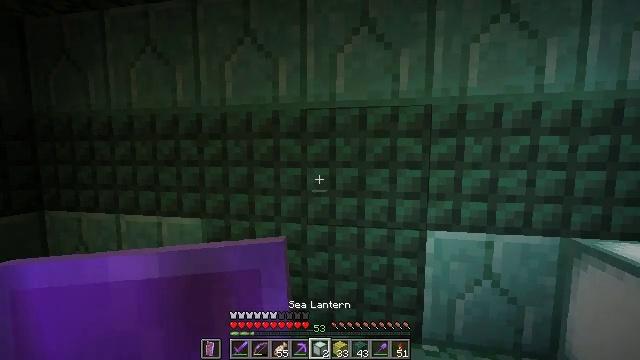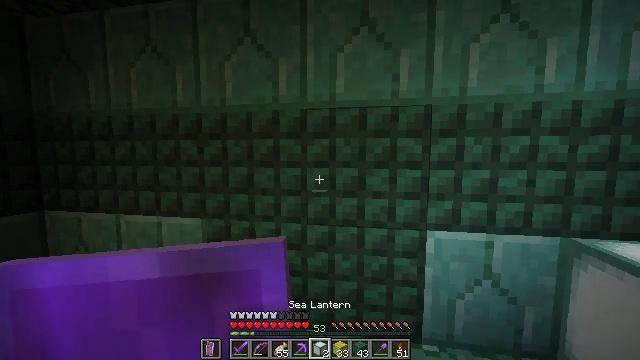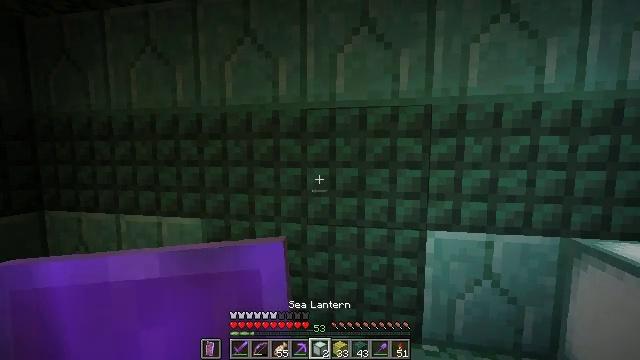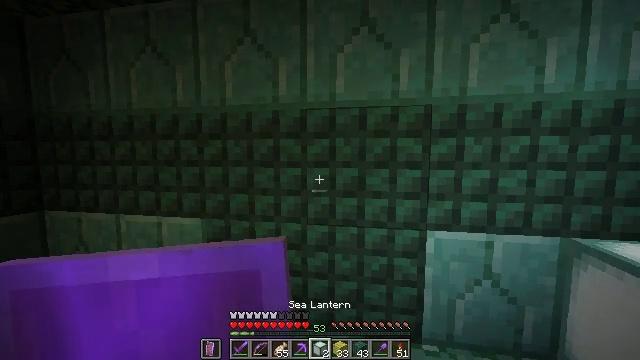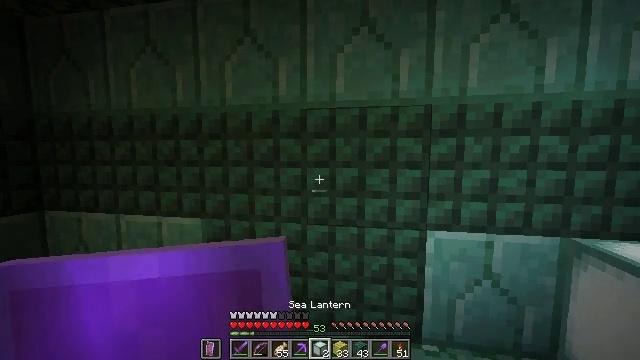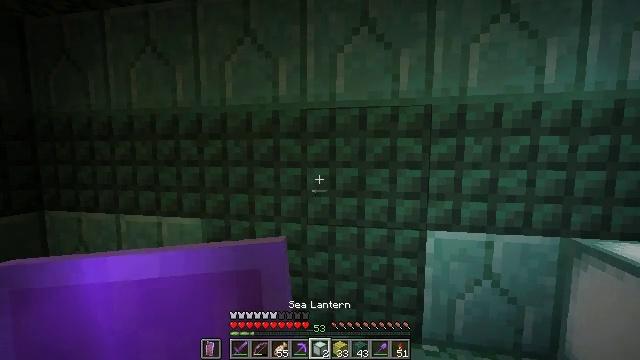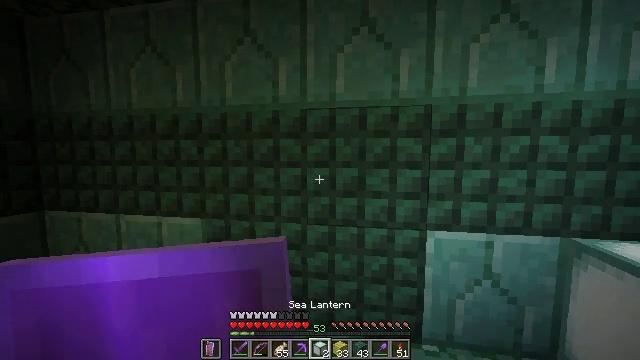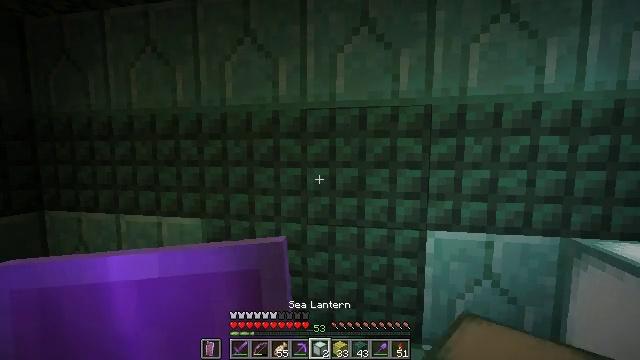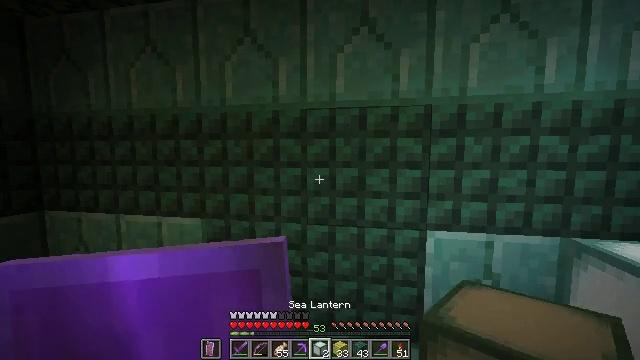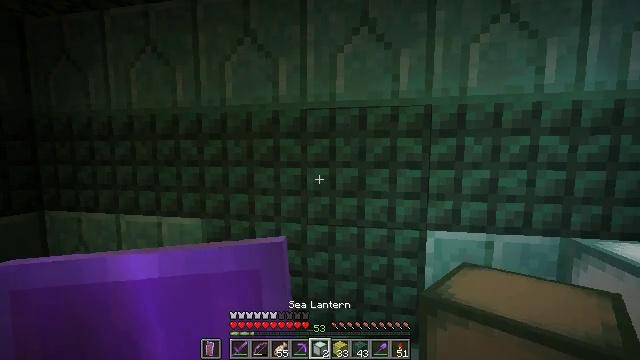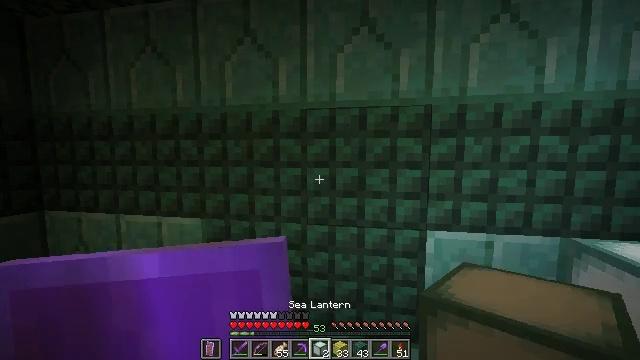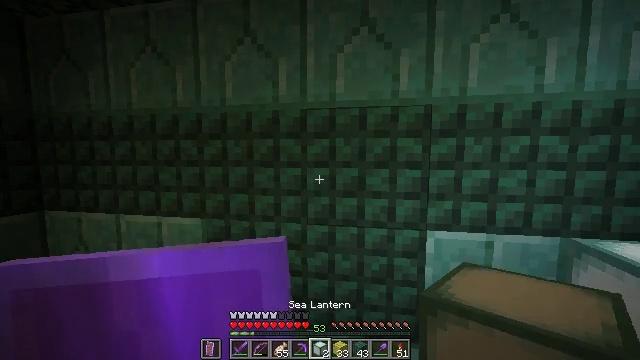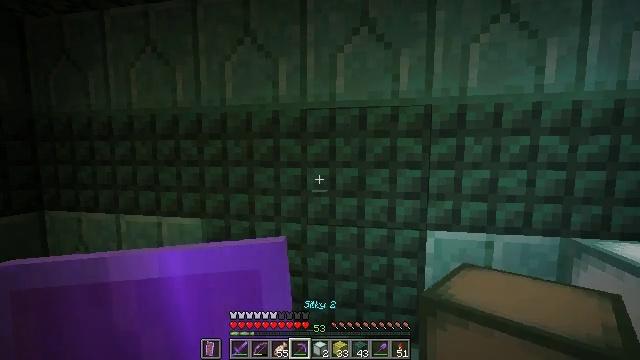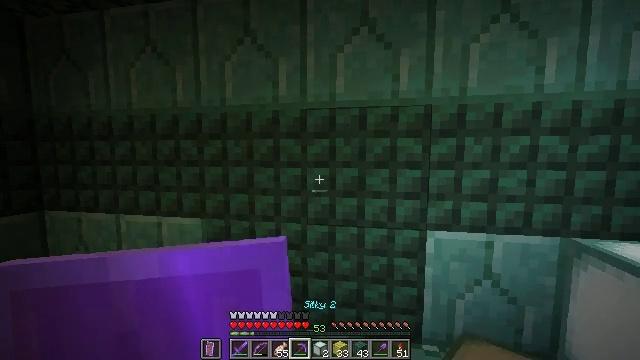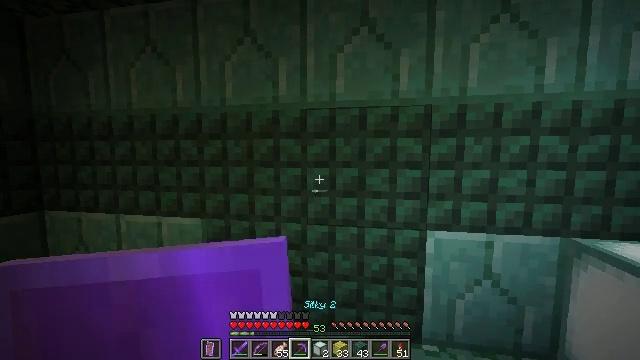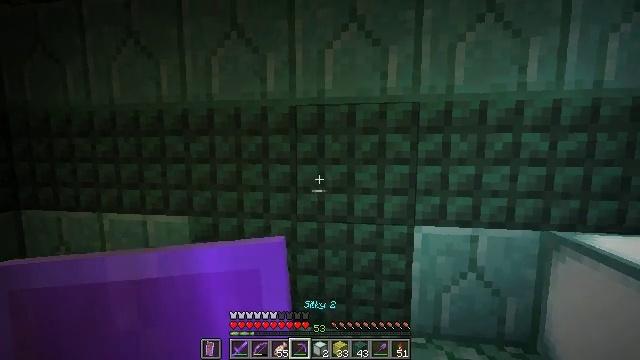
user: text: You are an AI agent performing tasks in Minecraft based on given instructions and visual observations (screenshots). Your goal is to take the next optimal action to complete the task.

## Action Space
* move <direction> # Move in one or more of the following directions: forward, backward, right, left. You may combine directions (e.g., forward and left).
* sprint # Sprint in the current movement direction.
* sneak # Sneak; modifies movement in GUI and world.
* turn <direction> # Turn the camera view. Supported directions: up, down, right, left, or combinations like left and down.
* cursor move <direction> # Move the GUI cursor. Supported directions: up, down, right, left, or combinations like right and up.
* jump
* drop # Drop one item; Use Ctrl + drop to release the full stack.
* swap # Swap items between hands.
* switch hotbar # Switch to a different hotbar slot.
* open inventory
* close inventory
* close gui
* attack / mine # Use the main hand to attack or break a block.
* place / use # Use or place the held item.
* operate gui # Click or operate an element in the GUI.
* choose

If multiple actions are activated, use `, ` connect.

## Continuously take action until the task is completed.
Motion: motion action
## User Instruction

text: Mine dark prismarine in an underwater monument.
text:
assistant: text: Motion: no_op
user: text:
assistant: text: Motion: no_op
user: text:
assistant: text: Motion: no_op
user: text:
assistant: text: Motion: no_op
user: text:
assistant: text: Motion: no_op
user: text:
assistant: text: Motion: no_op
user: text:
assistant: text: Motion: no_op
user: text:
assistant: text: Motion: no_op
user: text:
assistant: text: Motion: no_op
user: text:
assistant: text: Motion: no_op
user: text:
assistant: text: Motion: no_op
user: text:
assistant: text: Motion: no_op
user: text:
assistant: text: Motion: no_op
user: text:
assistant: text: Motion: no_op
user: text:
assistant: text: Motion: turn right
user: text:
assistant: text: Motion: turn right
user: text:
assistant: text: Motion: no_op
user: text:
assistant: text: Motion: no_op
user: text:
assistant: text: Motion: attack / mine
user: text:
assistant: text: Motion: attack / mine
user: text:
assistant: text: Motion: attack / mine
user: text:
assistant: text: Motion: attack / mine
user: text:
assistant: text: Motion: no_op
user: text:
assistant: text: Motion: no_op
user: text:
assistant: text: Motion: no_op
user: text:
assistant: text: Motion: no_op
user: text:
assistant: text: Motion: no_op
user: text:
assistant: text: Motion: attack / mine
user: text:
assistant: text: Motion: attack / mine
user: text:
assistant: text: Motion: attack / mine